Interaction volume radius: 5 \u00c5
Interaction volume height: 25 \u00c5
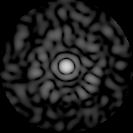
Disorder parameter: 0.8484